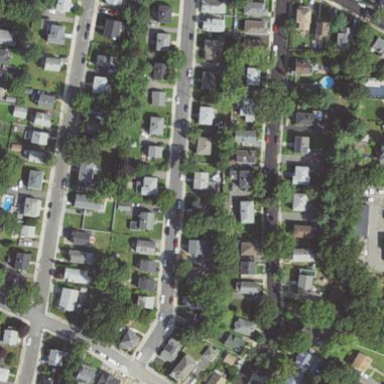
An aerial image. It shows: Sidewalk.